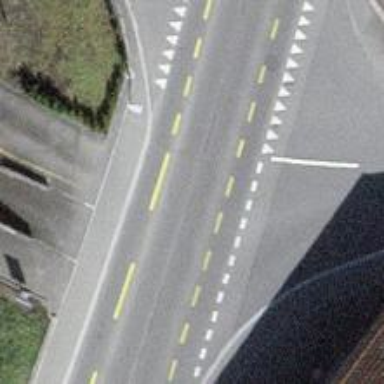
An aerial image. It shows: Secondary road with asphalt surface and dedicated cycle lane.